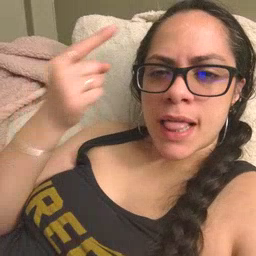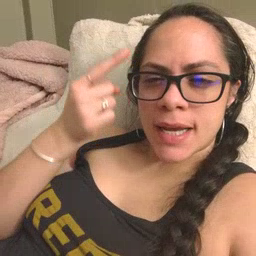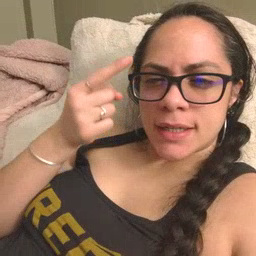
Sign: think